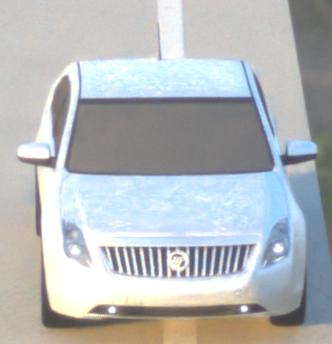
Make: Mercury
Model: Milan
Detailed model: -
Model produced from: 2009
Model produced until: 2010
Doors: 4
Color: white
Road condition: dry road
Daytime: sunrise or sunset
Contrast: medium contrast